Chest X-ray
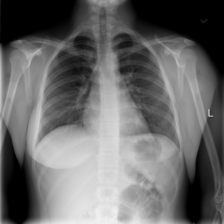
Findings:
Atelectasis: negative
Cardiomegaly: negative
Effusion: negative
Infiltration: negative
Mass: negative
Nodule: negative
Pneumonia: negative
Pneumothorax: negative
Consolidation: negative
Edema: negative
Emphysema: negative
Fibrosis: negative
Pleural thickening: negative
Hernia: negative